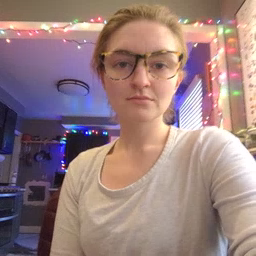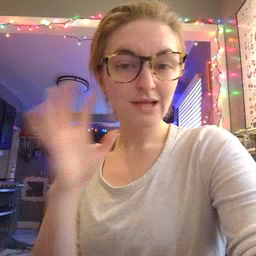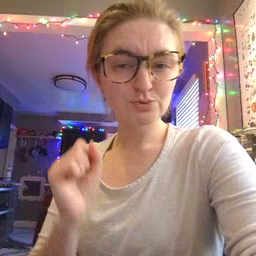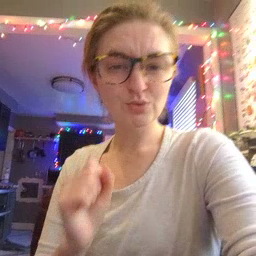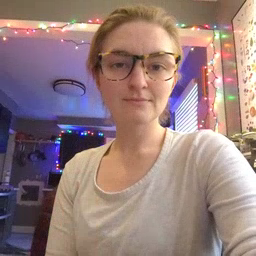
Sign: loud